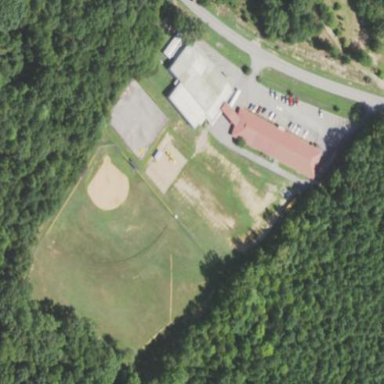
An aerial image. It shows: School.